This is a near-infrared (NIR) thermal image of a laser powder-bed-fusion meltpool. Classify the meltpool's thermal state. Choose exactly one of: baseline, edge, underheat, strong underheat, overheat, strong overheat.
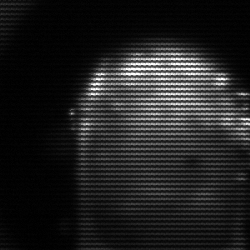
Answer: baseline